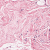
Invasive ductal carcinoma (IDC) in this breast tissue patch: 0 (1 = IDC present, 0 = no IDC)